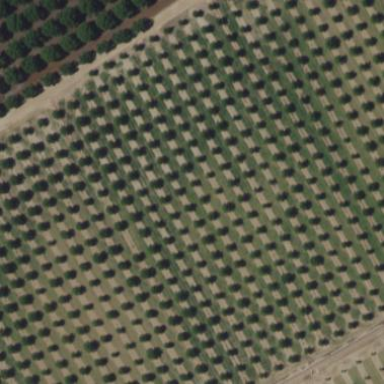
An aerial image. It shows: Orchard.